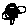
Label: tree